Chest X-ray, PA view. Patient: 56 years old, sex M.
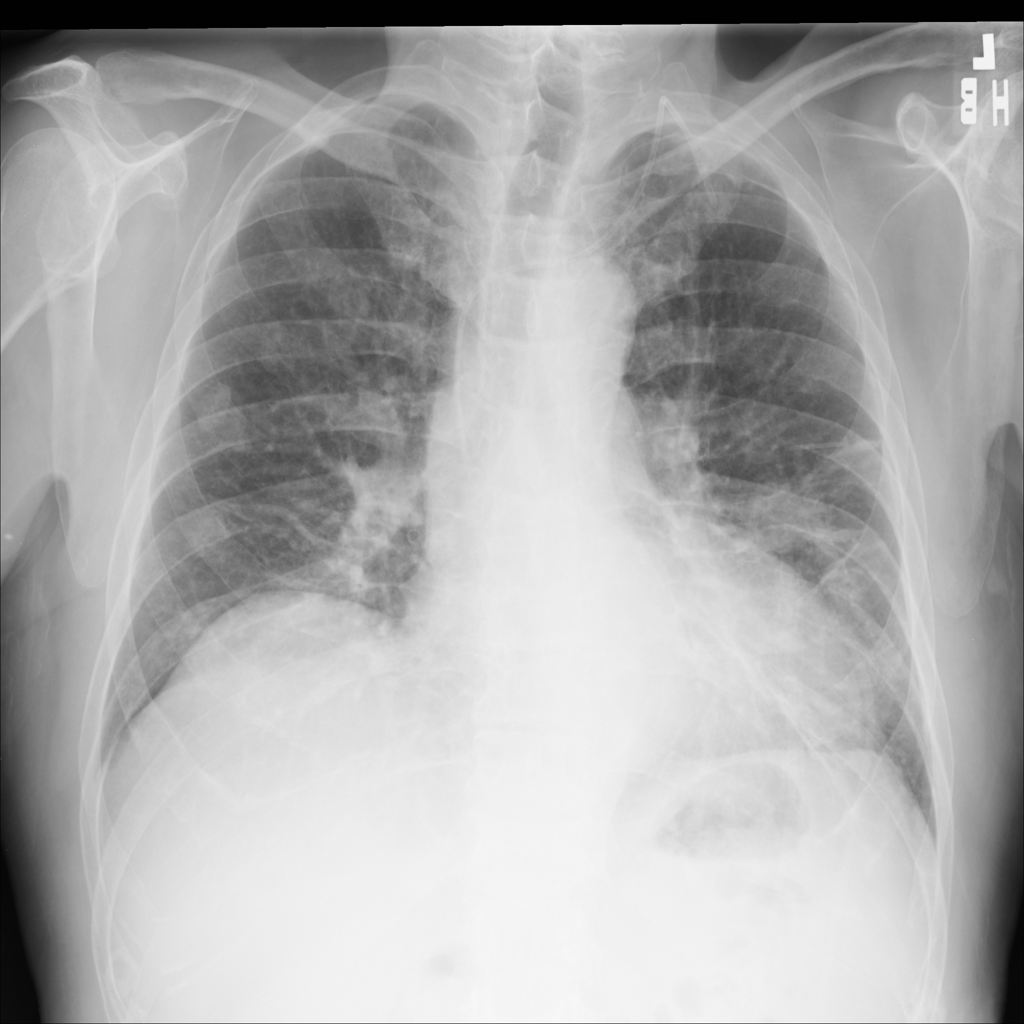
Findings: No Finding